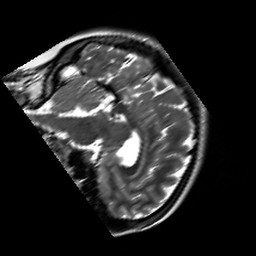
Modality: T2w
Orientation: sagittal
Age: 23
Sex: female
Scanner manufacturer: siemens
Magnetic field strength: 3 T
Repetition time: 7 s
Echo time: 0.09 s